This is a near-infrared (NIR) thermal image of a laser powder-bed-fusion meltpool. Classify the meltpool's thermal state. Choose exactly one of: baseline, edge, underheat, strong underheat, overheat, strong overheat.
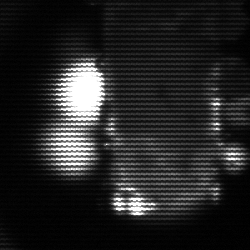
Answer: strong underheat